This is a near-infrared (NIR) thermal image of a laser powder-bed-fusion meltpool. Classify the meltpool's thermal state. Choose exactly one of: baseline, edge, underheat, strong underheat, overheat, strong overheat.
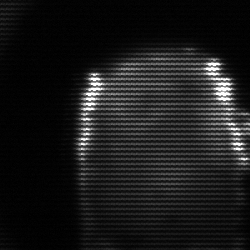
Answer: baseline